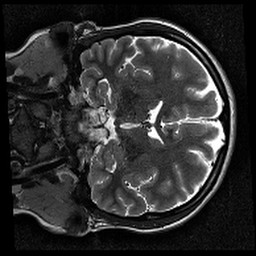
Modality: T2w
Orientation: coronal